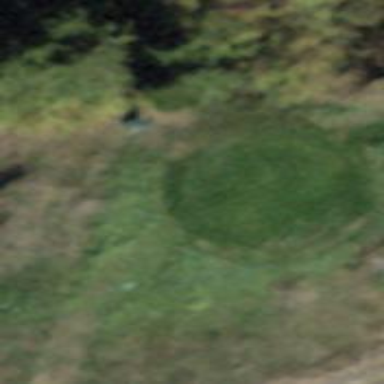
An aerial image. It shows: Golf tee on grassy land.